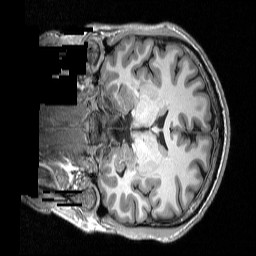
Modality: T1w
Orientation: coronal
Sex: male